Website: ulta-beauty
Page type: store-pickup
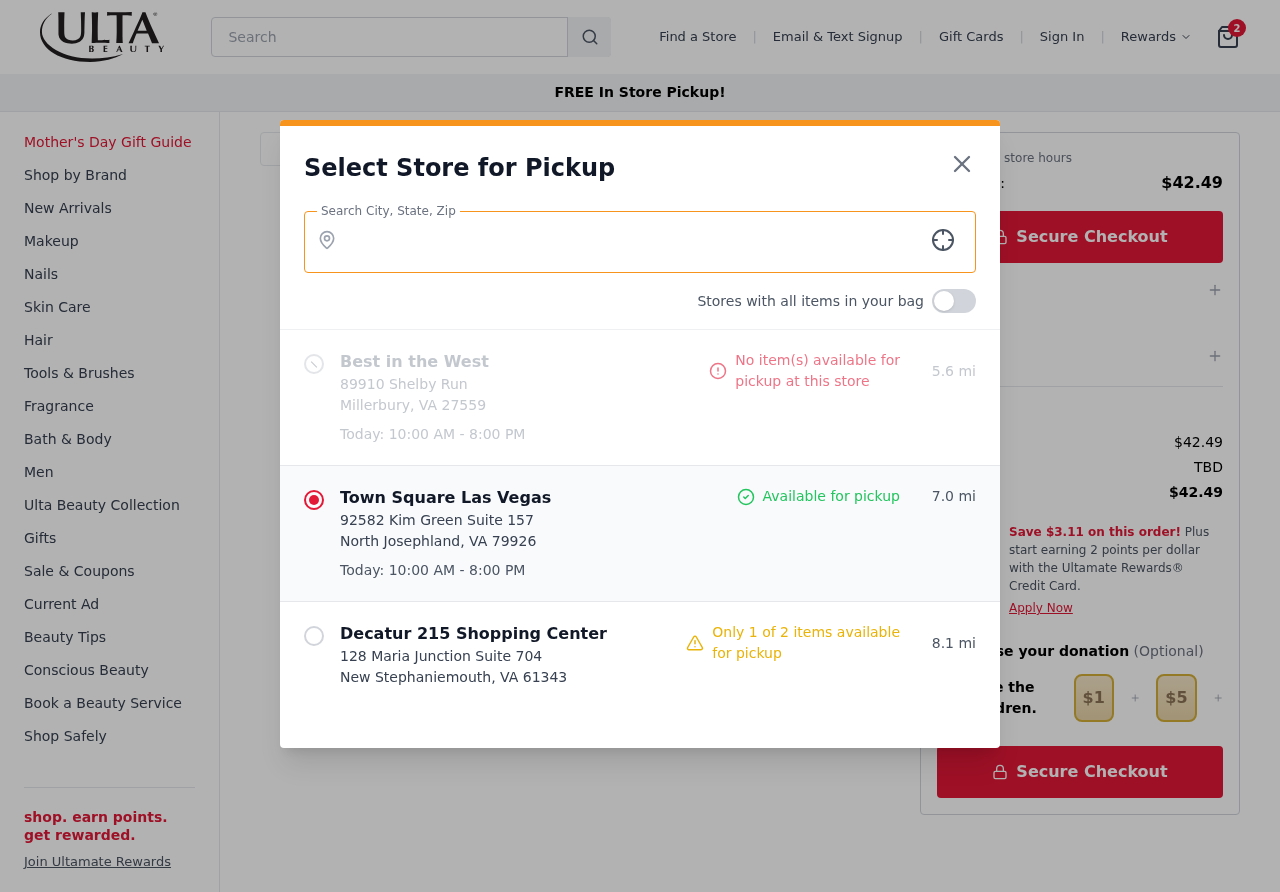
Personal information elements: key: PII_CITY
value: Garyborough
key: PII_LOCATION1_CITY_STATE_ZIP
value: Millerbury, VA 27559
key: PII_LOCATION1_NAME
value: Best in the West
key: PII_LOCATION1_STREET
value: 89910 Shelby Run
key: PII_LOCATION2_CITY_STATE_ZIP
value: North Josephland, VA 79926
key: PII_LOCATION2_NAME
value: Town Square Las Vegas
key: PII_LOCATION2_STREET
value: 92582 Kim Green Suite 157
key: PII_LOCATION3_CITY_STATE_ZIP
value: New Stephaniemouth, VA 61343
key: PII_LOCATION3_NAME
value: Decatur 215 Shopping Center
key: PII_LOCATION3_STREET
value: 128 Maria Junction Suite 704
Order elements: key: ORDER_NUM_ITEMS
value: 2
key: ORDER_TOTAL
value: $42.49
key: ORDER_SUBTOTAL
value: $42.49
Search elements: key: HEADER_SEARCH
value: Search
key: SEARCH_STORE_LOCATION
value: Garyborough